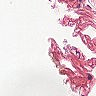
Metastatic tissue present: no